Question: i have a table which have two columns trial_id , category_id
I am attaching the image so that it become more clear.
I want the records of trial_id which have category_id 260,2880 .
Ok for it I can run a query with "in" statement
something "SELECT * FROM 'trial_category' WHERE category_id IN ( 260, 2880 )"
it give trial_id as 73,213 but 73 has lot of other categories. So this should not display in result.
Result should contain only 213 trial_id or even I add another category_id in 213 then 213 should not show.
Thanks
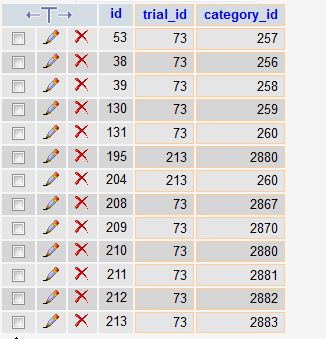
Answer: If I've got it right you need only trial_id's which contain only 260 or 2880 (both?)
'''
SELECT *
FROM trial_category
WHERE category_id IN (260, 2880)
and trial_id NOT IN (select trial_id
from trial_category
where category_id NOT IN (260, 2880))
'''